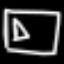
Label: square